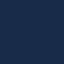
Land use / land cover: SeaLake